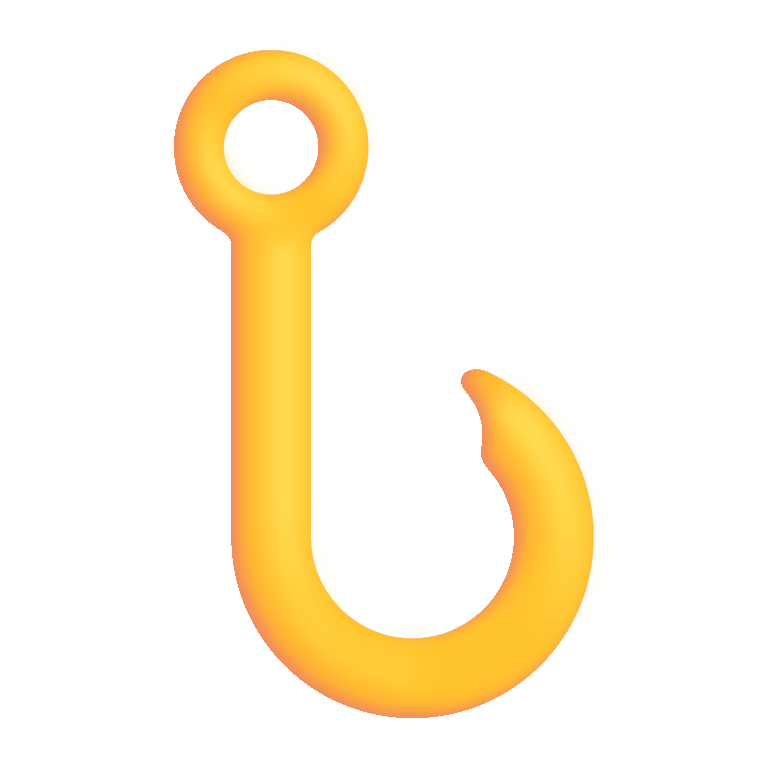
hook color